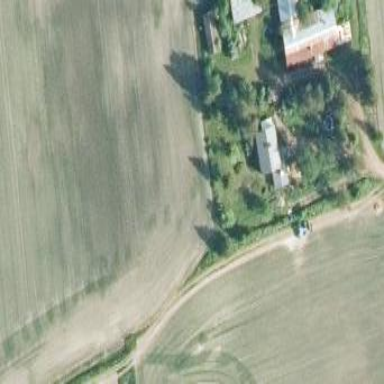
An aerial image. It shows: Farmyard area.